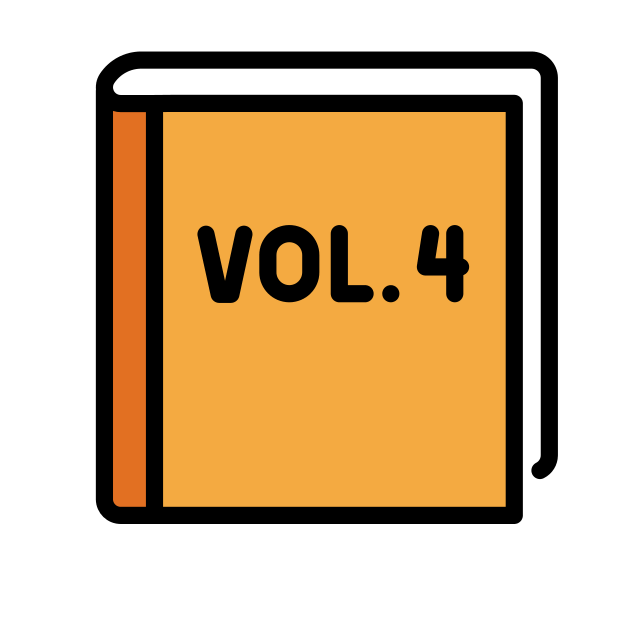
Emoji: 📙
Name: orange book
Unicode: 0x1f4d9